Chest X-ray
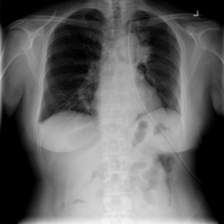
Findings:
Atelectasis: negative
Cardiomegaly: negative
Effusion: negative
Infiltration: negative
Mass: negative
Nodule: negative
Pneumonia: negative
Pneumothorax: negative
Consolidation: negative
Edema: negative
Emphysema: negative
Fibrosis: negative
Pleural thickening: negative
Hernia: negative